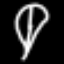
Label: leaf